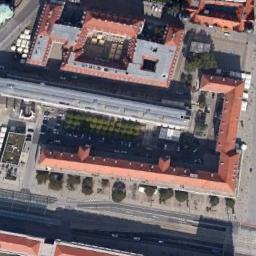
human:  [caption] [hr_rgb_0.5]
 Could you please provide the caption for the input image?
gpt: The red palace has some palaces of different shapes, A parking lot and a green area .

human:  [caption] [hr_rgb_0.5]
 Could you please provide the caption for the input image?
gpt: There are neat trees in front of the palace .

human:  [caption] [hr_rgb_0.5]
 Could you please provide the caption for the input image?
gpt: There are some trees near the palace .

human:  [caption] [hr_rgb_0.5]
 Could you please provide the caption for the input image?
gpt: The palace is on the open place surrounded by trees .

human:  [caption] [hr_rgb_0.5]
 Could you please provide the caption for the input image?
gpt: There are some brown buildings at the palace .